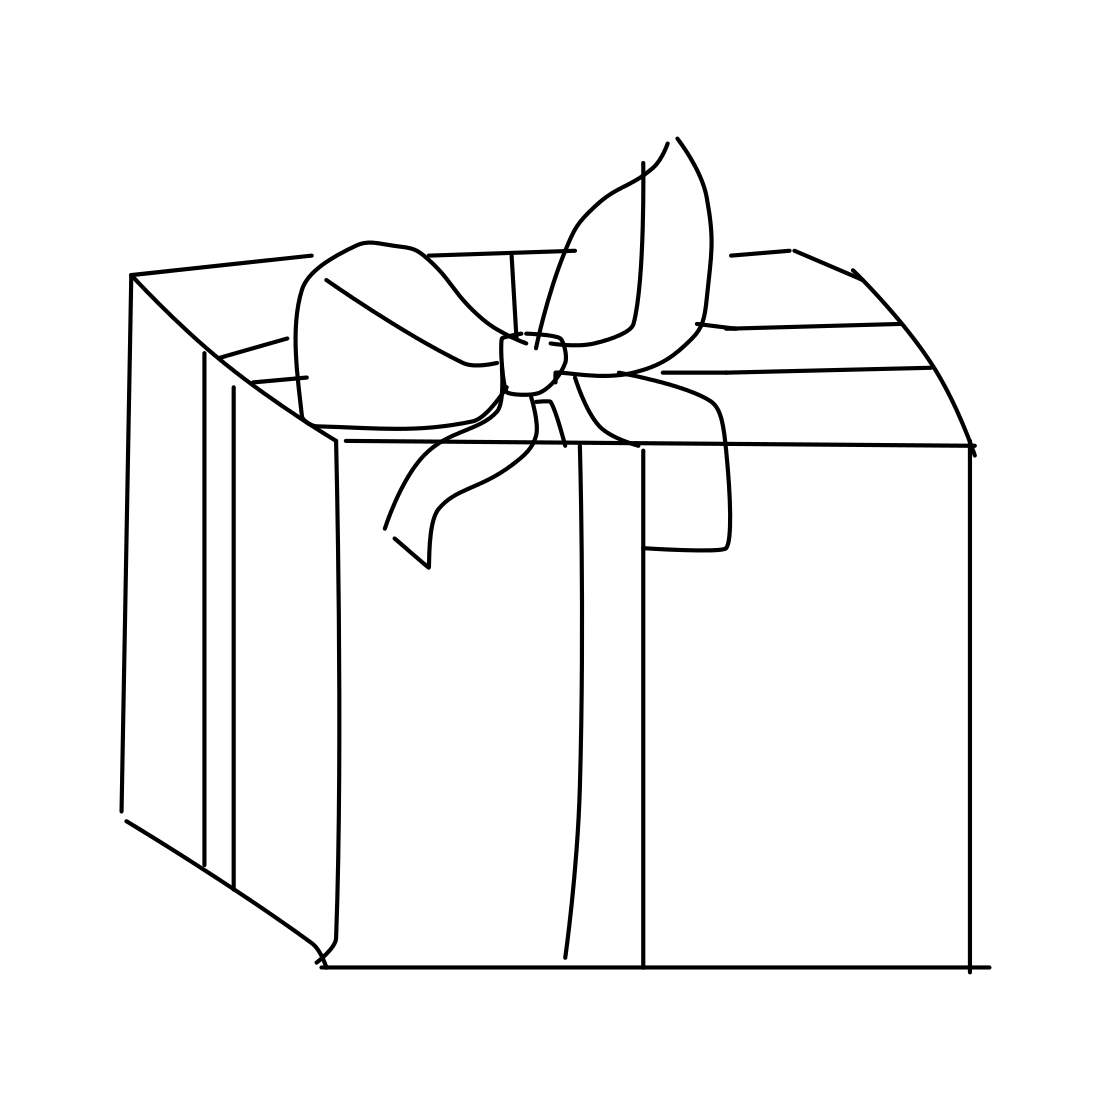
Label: present